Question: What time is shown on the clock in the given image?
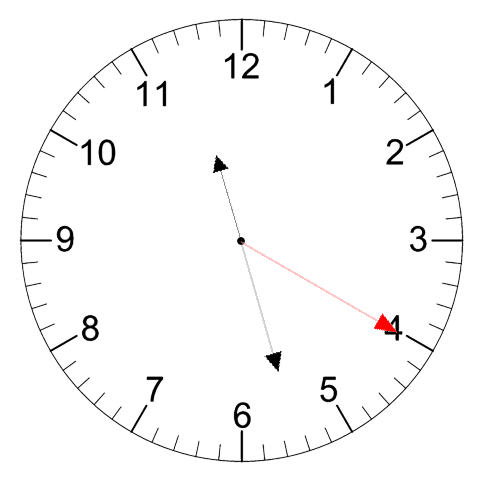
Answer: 11:27:20